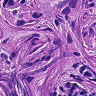
Metastatic tissue present: yes